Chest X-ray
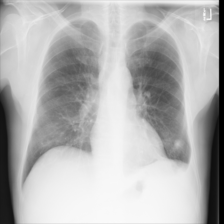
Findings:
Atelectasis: negative
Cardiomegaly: negative
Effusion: negative
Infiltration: negative
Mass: negative
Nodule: negative
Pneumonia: negative
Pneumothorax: negative
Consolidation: negative
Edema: negative
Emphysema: negative
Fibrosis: negative
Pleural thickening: negative
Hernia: negative